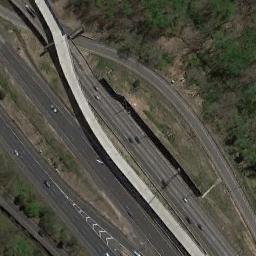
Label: overpass